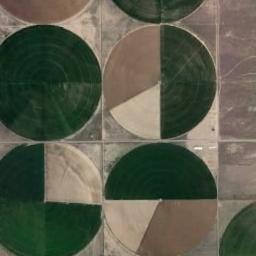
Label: circular_farmland